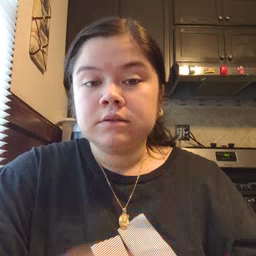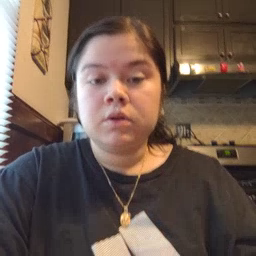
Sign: horse